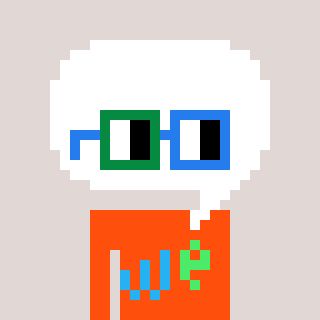
a pixel art character with square green and blue glasses, a speech bubble-shaped head and a orange-colored body on a warm background